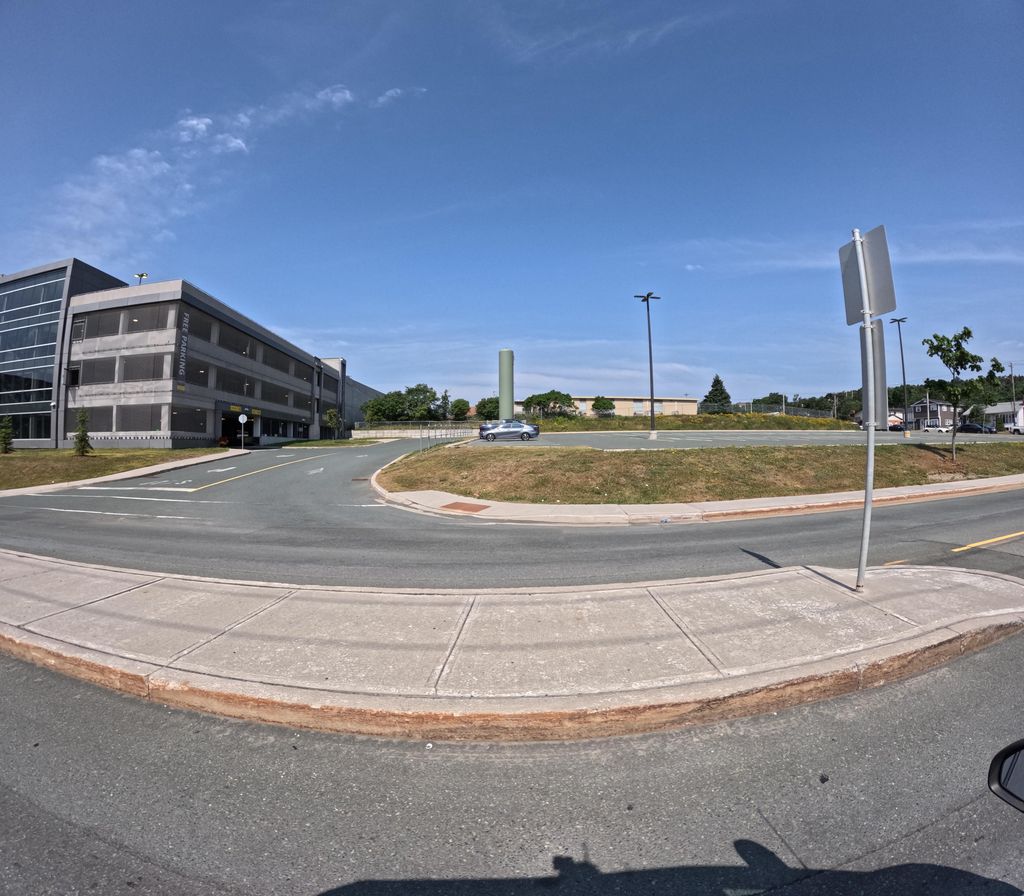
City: st_johns